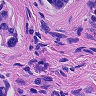
Metastatic tissue present: yes